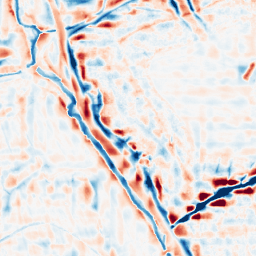
Category: wavelet
Decomposition family: wavelet_reverse_biorthogonal
Decomposition parameters: wavelet: rbio1.3
level: 4
Upsampling method: bilinear
Upsampling parameters: scale: 4
Upsampling scale: 4